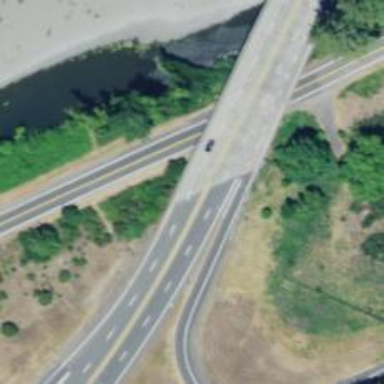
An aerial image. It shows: Trunk link highway bridge.